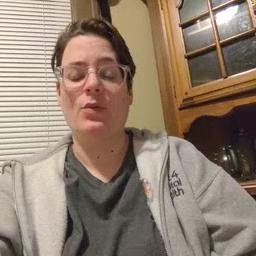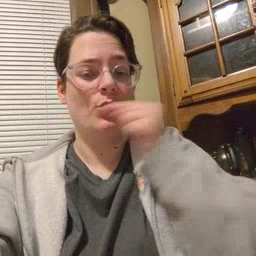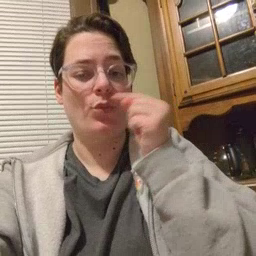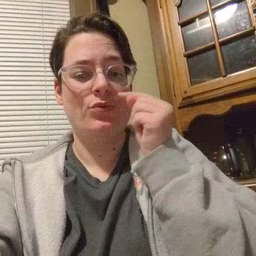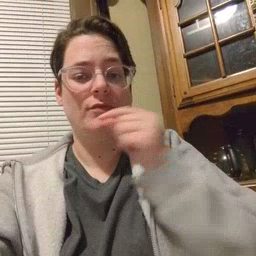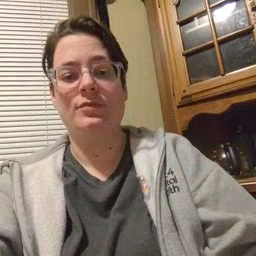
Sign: toothbrush